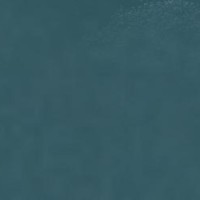
EUNIS habitat code: 14
Species observed at this site:
Mergus merganser